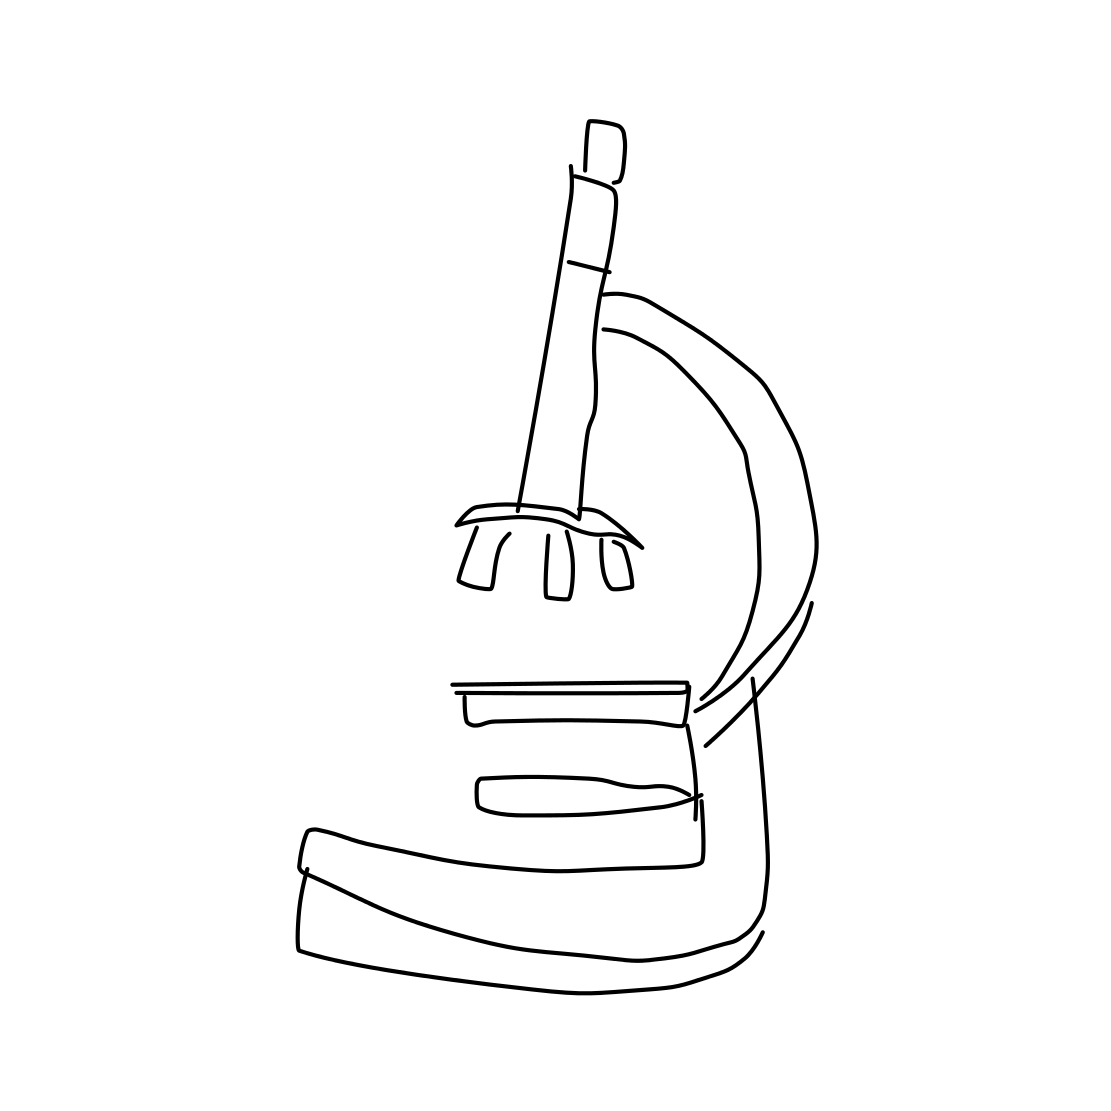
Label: microscope